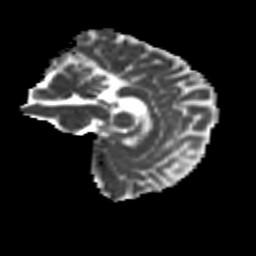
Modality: MD
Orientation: sagittal
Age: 35
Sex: female
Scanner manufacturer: siemens
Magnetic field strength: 3 T
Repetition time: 8.6 s
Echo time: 0.095 s